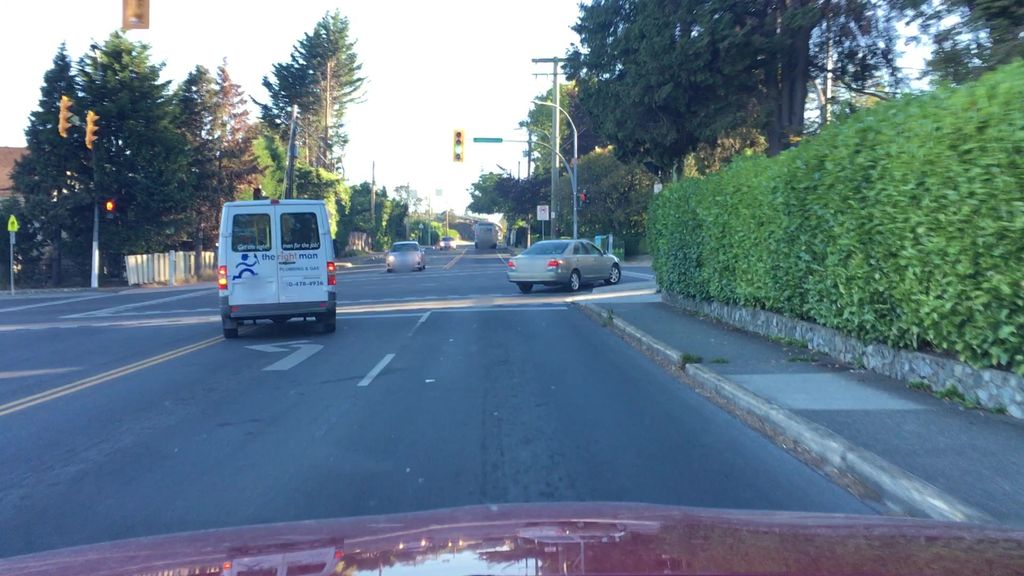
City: victoria